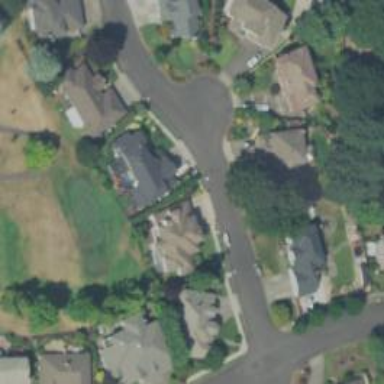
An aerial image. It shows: Residential road with sidewalk on the left.